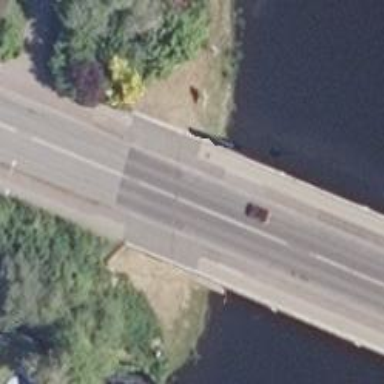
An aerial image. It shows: Asphalt path on bridge with cycleway of the same surface.